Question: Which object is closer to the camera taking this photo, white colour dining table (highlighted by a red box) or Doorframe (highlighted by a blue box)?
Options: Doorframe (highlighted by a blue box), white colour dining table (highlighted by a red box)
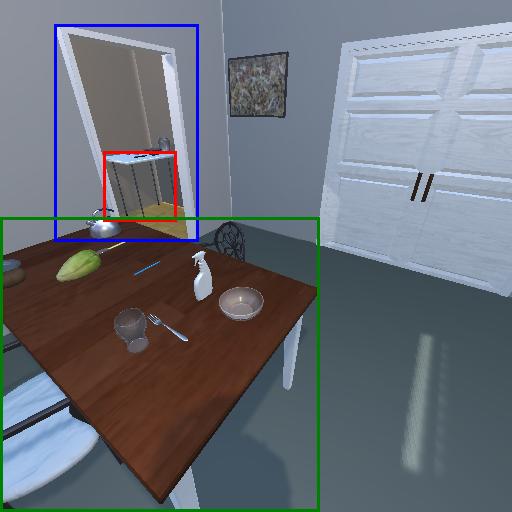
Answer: Doorframe (highlighted by a blue box)